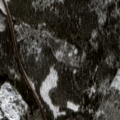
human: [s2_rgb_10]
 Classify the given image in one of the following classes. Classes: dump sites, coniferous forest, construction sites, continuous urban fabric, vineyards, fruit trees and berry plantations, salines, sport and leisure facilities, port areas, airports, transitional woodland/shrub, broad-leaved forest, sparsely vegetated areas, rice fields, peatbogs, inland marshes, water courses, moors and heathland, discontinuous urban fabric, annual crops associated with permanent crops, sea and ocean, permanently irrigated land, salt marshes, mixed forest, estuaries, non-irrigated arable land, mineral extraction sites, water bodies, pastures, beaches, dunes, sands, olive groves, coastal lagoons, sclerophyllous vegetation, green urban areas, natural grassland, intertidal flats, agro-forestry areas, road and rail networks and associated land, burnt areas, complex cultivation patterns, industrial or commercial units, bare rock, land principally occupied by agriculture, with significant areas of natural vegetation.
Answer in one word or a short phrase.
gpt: mineral extraction sites, coniferous forest, mixed forest, transitional woodland/shrub